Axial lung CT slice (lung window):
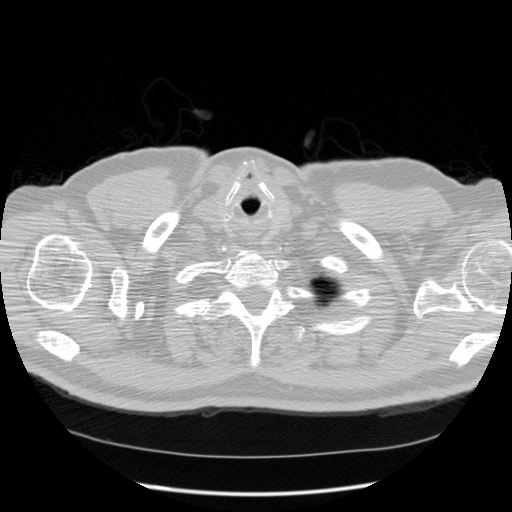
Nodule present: no